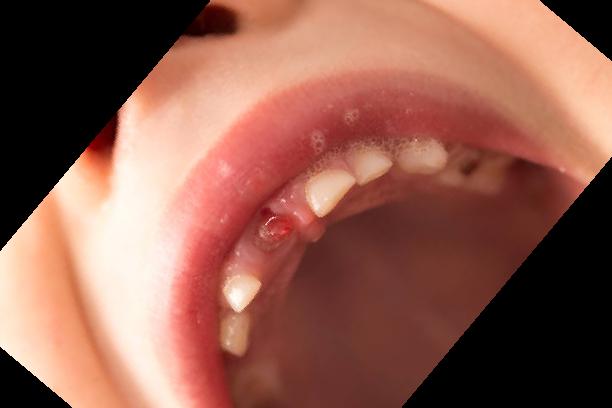
Condition: hypodontia